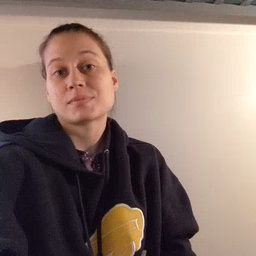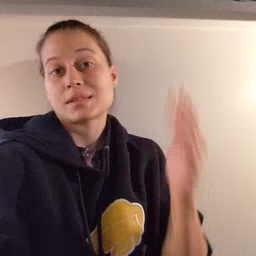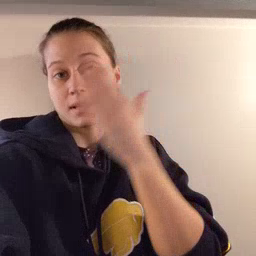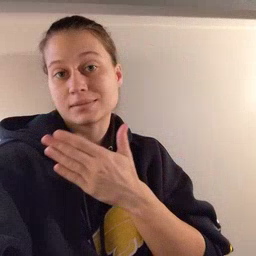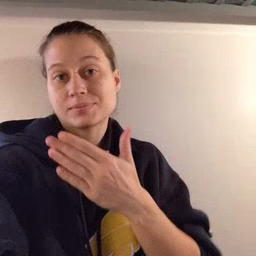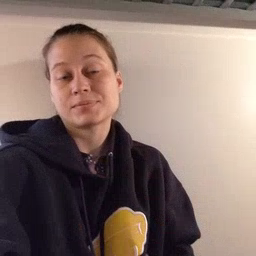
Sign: night